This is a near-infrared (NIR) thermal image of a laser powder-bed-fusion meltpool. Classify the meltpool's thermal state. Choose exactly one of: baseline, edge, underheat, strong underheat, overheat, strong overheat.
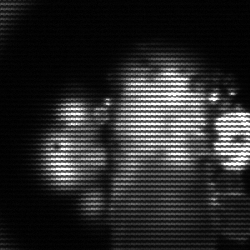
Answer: strong underheat